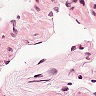
Metastatic tissue present: no